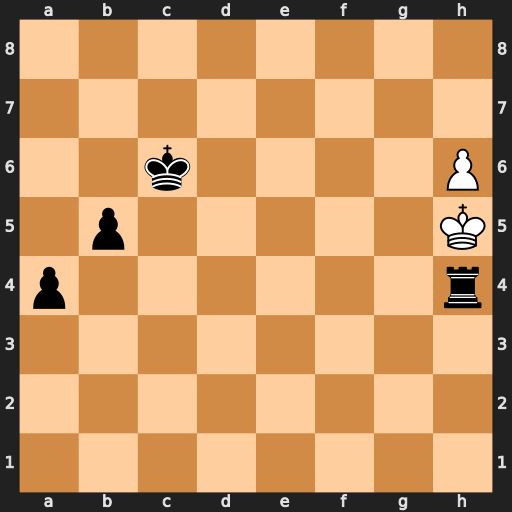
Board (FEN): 8/8/2k4P/1p5K/p6r/8/8/8
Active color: w
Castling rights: -
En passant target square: -
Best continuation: Kxh4 a3 h7